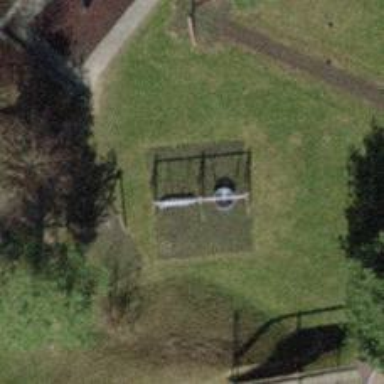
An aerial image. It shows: Playground with swings.